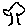
Label: tree